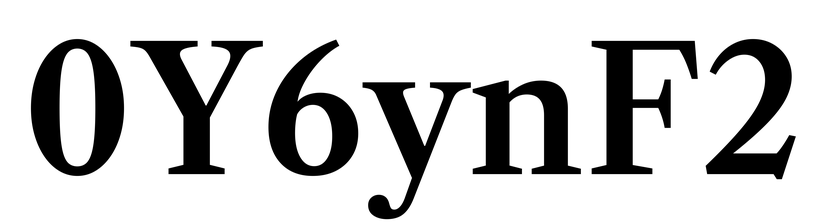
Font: LibreCaslonText_SemiBold